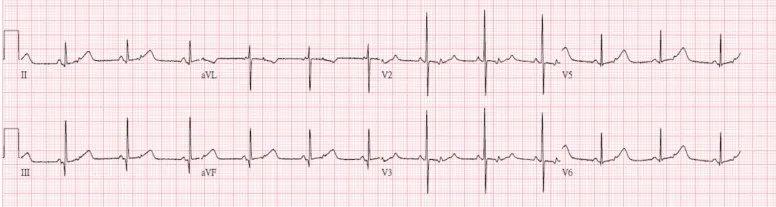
Three-day-old bradycardia with a heart rate of 70-75 beats per minute. ECG interpretation: The rhythm was regular; one P wave was followed by a narrow QRS and the other P wave was buried in the T wave (red arrow) without a following QRS. The RR interval and interval between every two conducted P waves (red line) were fixed. However, the interval between the conducted P wave and non-conducted P wave (blue line) was shorter than the interval between the non-conducted P wave and conducted P wave (green line), which implied that the P wave was contracted early and was not followed by a QRS. Therefore, bigeminy PACs with block was diagnosed.
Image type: electrography (ekg)